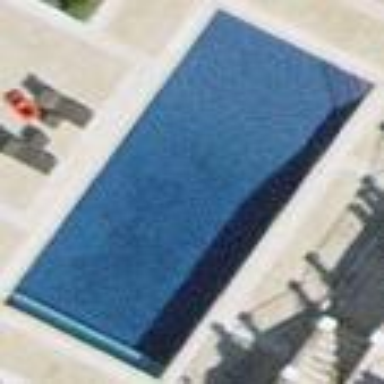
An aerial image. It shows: Swimming pool located in leisure land.